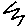
Label: zigzag